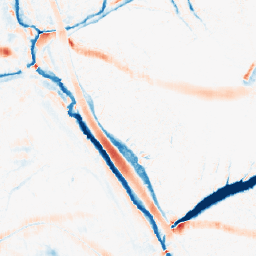
Category: morphological
Decomposition family: morphological_ellipse
Decomposition parameters: operation: average
width: 20
height: 10
Upsampling method: area
Upsampling parameters: scale: 2
Upsampling scale: 2